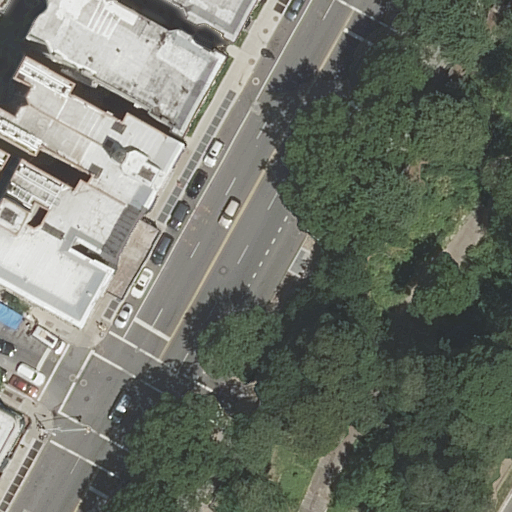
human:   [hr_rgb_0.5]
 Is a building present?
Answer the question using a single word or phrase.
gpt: yes

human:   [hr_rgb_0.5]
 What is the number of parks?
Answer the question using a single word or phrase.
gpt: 1

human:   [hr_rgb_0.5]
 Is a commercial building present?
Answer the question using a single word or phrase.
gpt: no

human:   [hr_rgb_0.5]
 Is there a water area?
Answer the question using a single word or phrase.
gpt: no

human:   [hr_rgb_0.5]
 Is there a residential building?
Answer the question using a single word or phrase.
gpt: yes

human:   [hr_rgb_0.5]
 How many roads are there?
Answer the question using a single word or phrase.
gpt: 7

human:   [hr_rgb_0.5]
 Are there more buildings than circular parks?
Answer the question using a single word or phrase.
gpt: yes

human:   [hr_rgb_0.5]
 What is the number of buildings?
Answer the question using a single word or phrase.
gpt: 5

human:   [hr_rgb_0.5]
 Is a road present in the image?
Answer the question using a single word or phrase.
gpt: yes

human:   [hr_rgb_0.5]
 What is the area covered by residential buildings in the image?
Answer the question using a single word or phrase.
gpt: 1626m2

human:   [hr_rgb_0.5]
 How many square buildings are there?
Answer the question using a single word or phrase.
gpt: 0

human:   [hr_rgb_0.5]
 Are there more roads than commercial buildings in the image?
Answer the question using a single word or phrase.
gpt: yes

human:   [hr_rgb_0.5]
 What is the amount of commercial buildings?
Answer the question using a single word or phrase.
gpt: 0

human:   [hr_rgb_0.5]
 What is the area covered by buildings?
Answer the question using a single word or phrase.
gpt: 1626m2

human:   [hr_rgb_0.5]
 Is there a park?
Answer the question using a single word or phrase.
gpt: yes

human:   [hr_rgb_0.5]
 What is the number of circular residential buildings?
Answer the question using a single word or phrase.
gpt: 0

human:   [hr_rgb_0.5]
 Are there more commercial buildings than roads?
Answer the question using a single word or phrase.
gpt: no

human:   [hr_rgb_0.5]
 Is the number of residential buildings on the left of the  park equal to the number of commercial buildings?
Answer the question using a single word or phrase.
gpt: no

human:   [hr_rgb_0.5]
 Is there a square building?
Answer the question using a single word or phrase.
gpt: no

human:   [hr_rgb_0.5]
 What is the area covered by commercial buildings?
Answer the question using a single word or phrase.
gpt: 0m2

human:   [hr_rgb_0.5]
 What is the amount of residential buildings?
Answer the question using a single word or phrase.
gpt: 5

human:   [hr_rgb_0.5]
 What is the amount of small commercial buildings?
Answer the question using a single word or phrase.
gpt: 0

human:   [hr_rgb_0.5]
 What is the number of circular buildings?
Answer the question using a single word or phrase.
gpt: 0

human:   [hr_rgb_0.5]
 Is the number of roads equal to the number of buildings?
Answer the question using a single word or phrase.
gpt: no

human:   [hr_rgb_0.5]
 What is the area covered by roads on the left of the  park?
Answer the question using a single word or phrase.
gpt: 0m2

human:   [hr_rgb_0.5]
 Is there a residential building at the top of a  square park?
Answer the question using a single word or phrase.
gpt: no

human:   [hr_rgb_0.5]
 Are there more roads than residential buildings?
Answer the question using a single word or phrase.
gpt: yes

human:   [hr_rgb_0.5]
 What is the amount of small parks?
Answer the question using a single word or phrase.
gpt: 0

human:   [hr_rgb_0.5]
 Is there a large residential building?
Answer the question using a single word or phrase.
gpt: yes

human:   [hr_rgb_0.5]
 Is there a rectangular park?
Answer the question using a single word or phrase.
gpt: yes

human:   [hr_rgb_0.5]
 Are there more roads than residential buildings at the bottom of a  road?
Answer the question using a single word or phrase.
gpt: yes

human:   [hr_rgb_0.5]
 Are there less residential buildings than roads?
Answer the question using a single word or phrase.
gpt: yes

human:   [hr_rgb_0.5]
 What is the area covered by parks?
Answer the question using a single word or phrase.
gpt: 3615m2

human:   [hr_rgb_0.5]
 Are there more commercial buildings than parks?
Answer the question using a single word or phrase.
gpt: no

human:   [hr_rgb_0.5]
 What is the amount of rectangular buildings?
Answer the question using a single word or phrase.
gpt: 2

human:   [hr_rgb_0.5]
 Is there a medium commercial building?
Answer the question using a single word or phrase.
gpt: no

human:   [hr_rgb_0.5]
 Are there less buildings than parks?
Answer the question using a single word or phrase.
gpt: no

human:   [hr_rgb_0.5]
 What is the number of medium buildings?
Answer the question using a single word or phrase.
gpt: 1

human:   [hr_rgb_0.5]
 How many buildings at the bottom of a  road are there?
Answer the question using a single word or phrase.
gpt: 1

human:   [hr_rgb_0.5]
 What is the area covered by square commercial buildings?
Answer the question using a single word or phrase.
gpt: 0m2

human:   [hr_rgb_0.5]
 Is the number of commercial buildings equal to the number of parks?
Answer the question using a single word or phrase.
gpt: no

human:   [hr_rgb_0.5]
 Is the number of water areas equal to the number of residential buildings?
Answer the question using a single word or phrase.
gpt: no

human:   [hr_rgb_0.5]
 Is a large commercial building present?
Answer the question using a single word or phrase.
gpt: no

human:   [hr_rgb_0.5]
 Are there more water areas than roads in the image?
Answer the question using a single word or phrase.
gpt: no

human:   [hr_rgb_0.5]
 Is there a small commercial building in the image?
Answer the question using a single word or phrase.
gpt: no

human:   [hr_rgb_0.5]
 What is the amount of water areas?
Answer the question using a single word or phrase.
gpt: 0

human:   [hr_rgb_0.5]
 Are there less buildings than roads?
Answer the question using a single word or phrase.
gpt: yes

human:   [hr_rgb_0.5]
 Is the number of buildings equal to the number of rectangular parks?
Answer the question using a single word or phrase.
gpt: no

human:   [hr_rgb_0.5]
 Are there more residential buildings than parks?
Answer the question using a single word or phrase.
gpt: yes

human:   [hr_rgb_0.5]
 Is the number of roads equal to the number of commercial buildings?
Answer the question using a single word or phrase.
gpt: no

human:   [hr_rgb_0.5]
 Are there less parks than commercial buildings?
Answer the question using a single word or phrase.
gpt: no

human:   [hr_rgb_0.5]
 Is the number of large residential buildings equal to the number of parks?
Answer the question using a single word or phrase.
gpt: no

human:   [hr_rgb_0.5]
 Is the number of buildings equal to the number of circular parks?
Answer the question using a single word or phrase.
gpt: no

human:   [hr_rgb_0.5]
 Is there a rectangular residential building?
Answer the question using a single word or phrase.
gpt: yes

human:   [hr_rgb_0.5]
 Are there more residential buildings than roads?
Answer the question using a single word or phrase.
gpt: no

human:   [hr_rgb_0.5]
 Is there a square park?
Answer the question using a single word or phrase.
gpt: no

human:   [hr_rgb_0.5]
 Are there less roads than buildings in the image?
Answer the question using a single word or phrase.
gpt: no

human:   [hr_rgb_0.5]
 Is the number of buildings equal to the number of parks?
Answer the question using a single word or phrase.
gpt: no

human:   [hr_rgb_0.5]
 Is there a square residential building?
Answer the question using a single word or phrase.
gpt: no

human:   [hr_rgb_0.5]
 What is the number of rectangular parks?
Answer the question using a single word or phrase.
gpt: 1

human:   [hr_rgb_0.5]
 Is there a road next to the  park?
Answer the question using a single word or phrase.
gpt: yes

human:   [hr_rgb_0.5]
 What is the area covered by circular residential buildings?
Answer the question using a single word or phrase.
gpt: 0m2

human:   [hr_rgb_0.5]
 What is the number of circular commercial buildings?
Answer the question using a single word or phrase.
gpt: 0

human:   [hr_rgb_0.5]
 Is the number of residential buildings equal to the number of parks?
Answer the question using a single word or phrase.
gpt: no